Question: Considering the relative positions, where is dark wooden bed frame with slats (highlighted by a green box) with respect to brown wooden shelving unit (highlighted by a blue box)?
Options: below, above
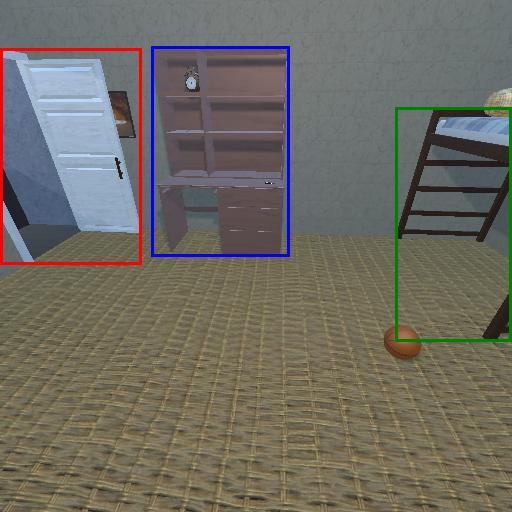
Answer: below